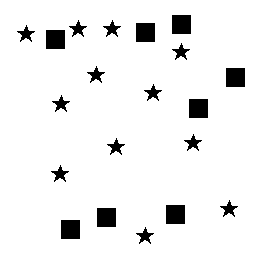
Squares: 8
Triangles: 0
Stars: 12
Total shapes: 20